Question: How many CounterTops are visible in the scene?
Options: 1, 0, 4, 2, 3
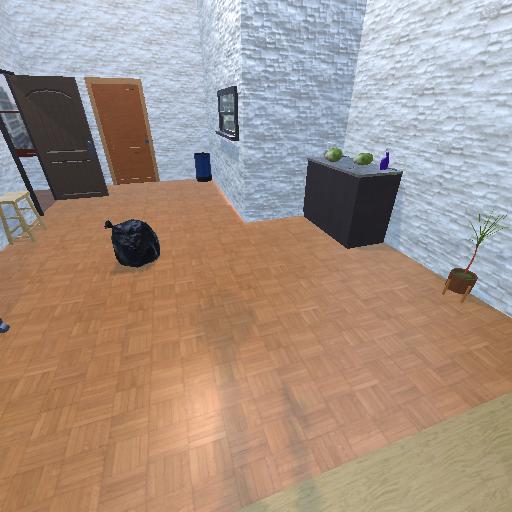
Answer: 1